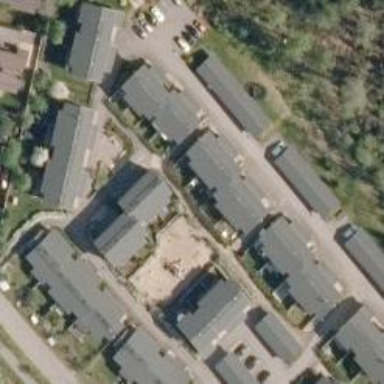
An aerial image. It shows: Alley classified as service road.